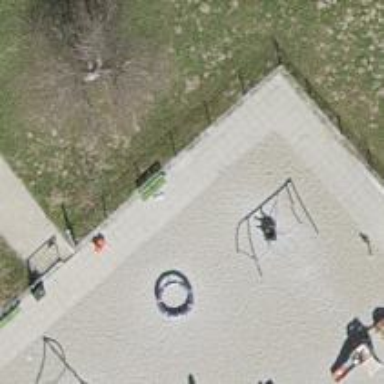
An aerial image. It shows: Bench.